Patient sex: M
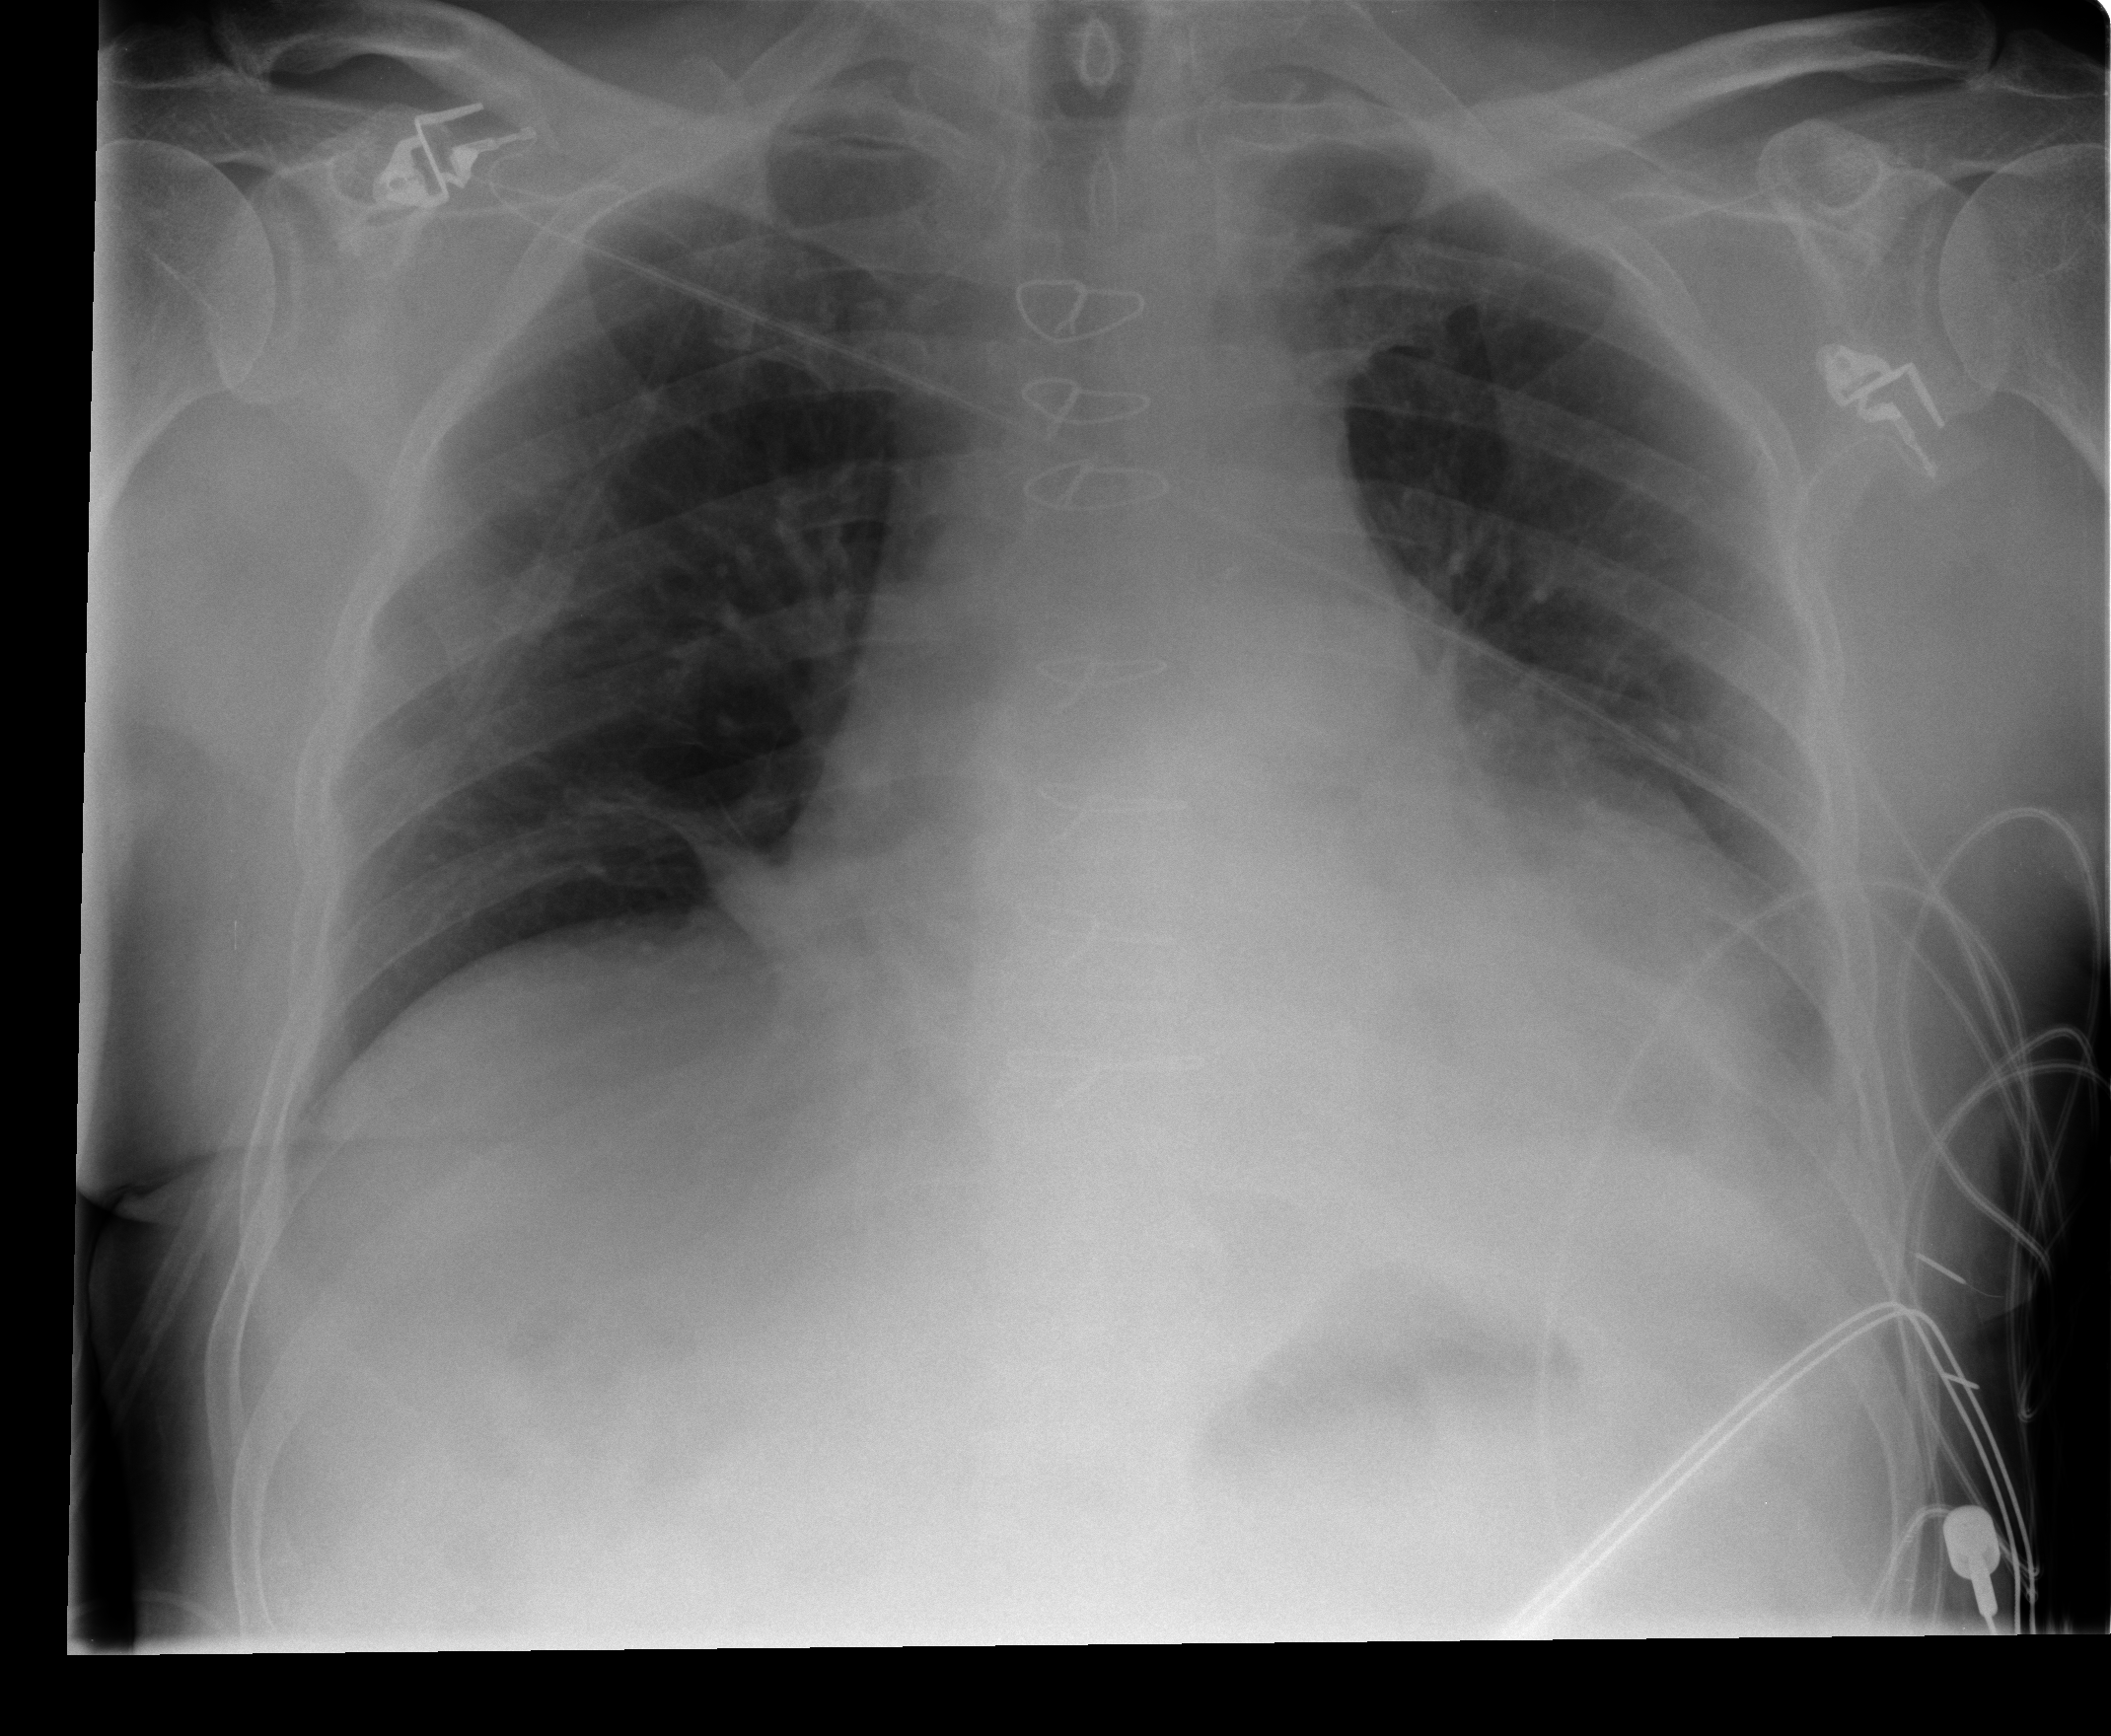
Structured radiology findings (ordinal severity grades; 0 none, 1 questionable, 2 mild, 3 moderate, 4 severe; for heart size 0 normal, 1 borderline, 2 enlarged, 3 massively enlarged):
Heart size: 3
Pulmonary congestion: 0
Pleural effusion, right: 0
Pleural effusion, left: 1
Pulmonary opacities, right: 0
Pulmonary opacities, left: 0
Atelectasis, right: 2
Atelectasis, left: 1